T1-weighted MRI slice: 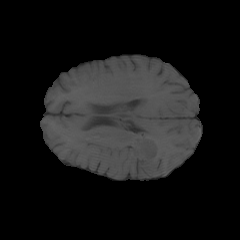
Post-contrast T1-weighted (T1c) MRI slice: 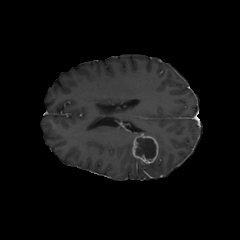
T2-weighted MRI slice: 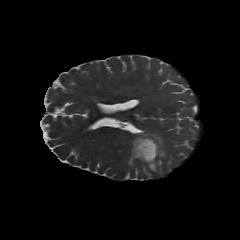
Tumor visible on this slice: yes